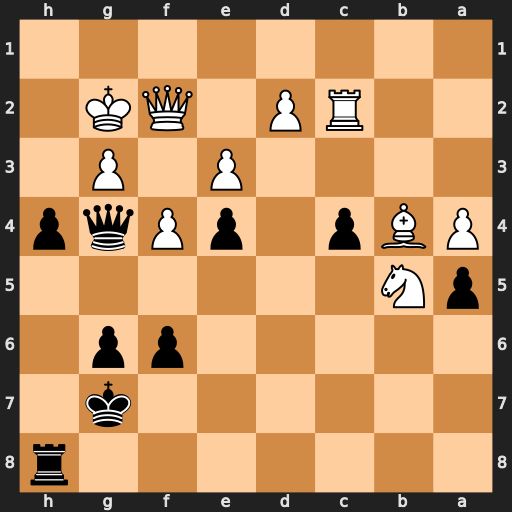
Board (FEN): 7r/6k1/5pp1/pN6/PBp1pPqp/4P1P1/2RP1QK1/8
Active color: b
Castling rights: -
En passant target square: -
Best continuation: hxg3 Qxg3 Qe2+ Kg1 Qd1+